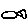
Label: fish